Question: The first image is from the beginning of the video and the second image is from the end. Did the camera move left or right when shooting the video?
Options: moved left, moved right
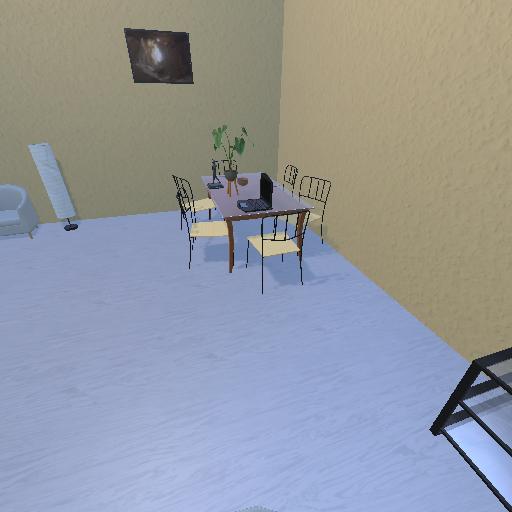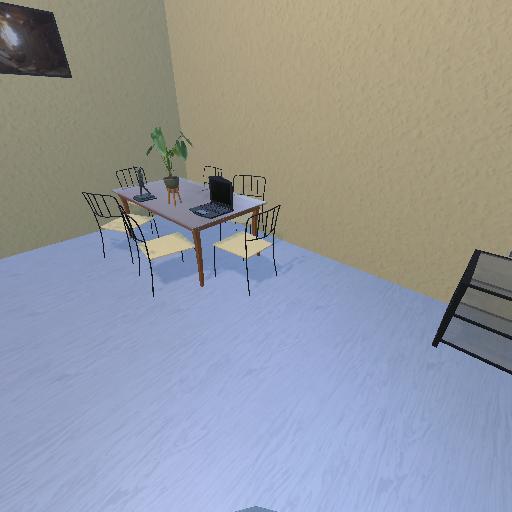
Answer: moved left